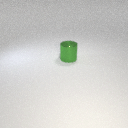
large green metal cylinder